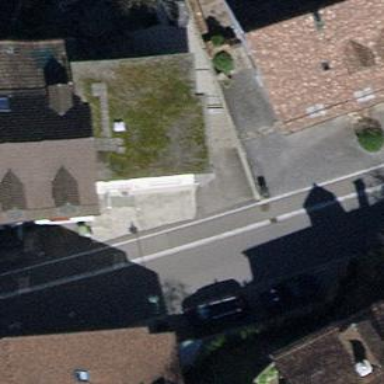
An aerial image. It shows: Flat roofed building.